Question: I have a qword. It consists of 4 parts -- 16 bits each.
Each part has a structure: the first bit of every part is either 1 or 0, others are zeros.
I want to broadcast that first bit to all the other positions with that 16-bit element.

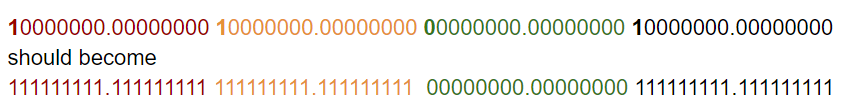
Answer: In x64 assembly you can apply arithmetic right shift on a per-word basis:
'''
psraw xmm0, 15
'''
This actually processes two of such qwords side by side, but you can use it for only one. For example, maybe that qword is in memory somewhere, then you can do:
'''
movq xmm0, [somewhere]
psraw xmm0, 15
movq [somewhere], xmm0
'''
This can be used to and from a general purpose register as well.
---
Without SSE, even generically (eg using operations that exist in typical higher level languages as well), there are other options. These all assume that the input 'x' has the specified form, with no stray 1's, only the top bit of every word is allowed to ever be 1. The code above can have arbitrary junk in the other bits.
When implemented literally (with a real multiplication), this still only uses one register. The shift is a logical shift. In a higher level language, the multiplication may be compiled to something else:
'''
(x >> 15) * 0xFFFF
'''
Maybe faster, depending on the cost of multiplication, but needs a temporary register:
'''
(x << 1) - (x >> 15)
'''
A more brute force way, with no practical use as far as I know, but may be interesting:
'''
x |= x >> 8
x |= x >> 4
x |= x >> 2
x |= x >> 1
'''